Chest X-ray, PA view. Patient: 54 years old, sex F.
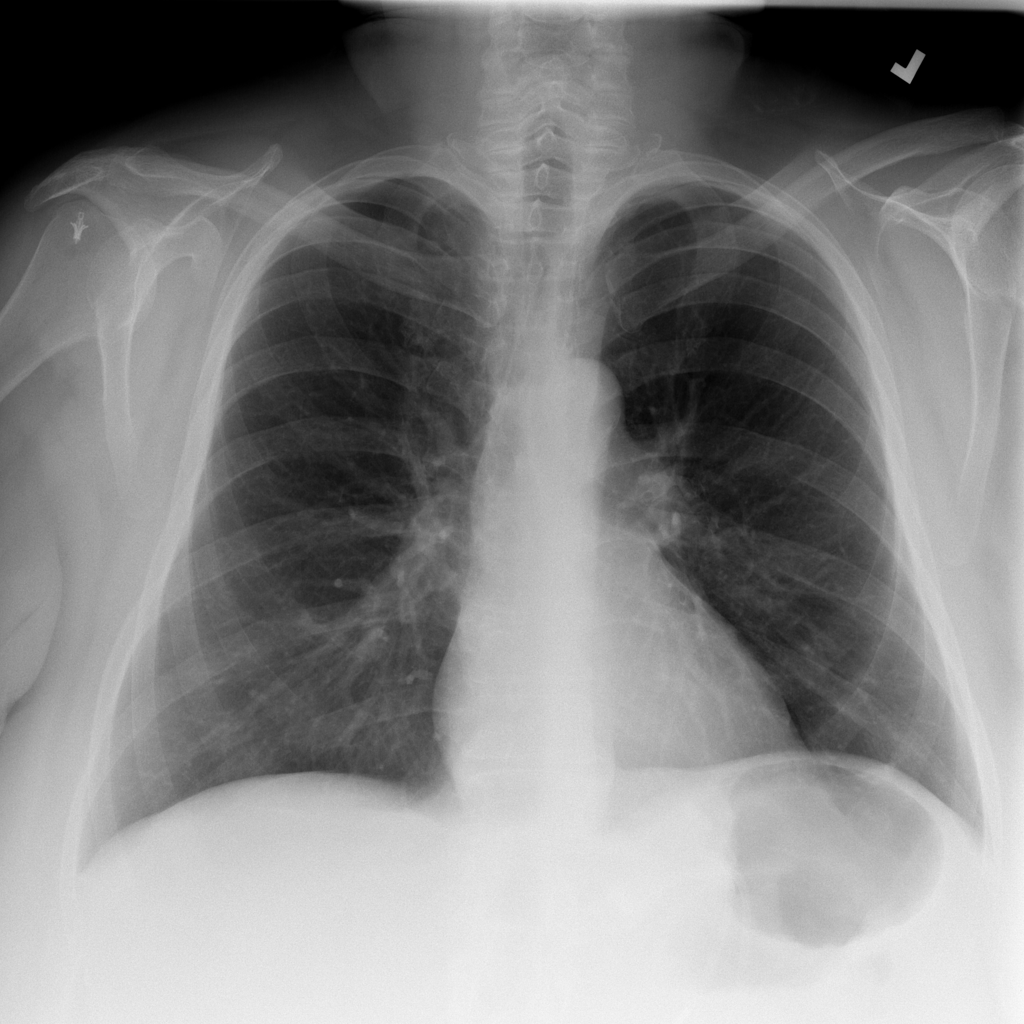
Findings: No Finding